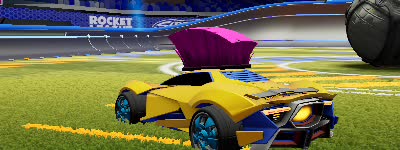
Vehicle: werewolf